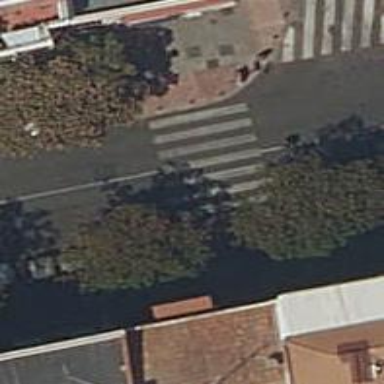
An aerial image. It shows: Zebra crossing on the road.